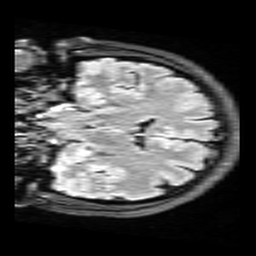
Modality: FLAIR
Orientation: coronal
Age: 28
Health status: healthy
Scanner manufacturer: siemens
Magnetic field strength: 3 T
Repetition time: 9 s
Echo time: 0.088 s